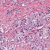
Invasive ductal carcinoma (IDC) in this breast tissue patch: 1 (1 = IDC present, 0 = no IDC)